Question: I'm using FullCalendar and have a persistent bug with the fc-more links showing duplicates of the events being listed in the calendar.
The underlying mysql call does not produce duplicates. I think something in the calendar is creating duplicates, when events stretch across multiple days. Unsure. Interestingly, the number being displayed for fc-more is accurate, but once clicked, the popup produces duplicates.
<URL>
I've attached a couple images to show what is happening. I am wondering if anyone has run into similar issues.

Here is the code that generates the feed data
'''
while($row = mysqli_fetch_array($data)) {
$uniqueid = base64_encode($row['id']);
$a_json_row["id"] = $row['JobID'];
$projectid = base64_encode($row['JobID']);
$company = new Company();
$company->load($mysqli,$row['CompanyID']);
$a_json_row["start"] = htmlentities(stripslashes($row['ShowOpen']));
$a_json_row["end"] = htmlentities(stripslashes($row['ShowClose']));
$show = htmlentities(stripslashes($row['Show']));
$project = htmlentities(stripslashes($row['JobID']));
$mycompany = htmlentities(stripslashes($company->CompanyName));
$BoothSize = htmlentities(stripslashes($row['BoothSize']));
if($userid == ''){
$user = new User();
$user->load($mysqli, $row['AccountManager']);
$initials = getInitials($user->name);
$initials = "($initials)";
}else{
$initials = '';
}
$a_json_row["title"] = "$initials $BoothSize $project"; // $mycompany
if($row['Status'] == 7){
$a_json_row["color"] = htmlentities("#F1C40F"); // yellow
$a_json_row["textColor"] = htmlentities('black');
}elseif(($row['Status'] == 6)||($row['Status'] == 2)){
$a_json_row["color"] = htmlentities("#1a6fad");
$a_json_row["textColor"] = htmlentities('white');
}elseif(($row['Status'] == 8)||($row['Status'] == 9)){
$a_json_row["color"] = htmlentities("#93AFBF"); // bluish
$a_json_row["textColor"] = htmlentities('white');
}elseif($row['Status'] == 4){
$a_json_row["color"] = htmlentities("#28B463"); // green
$a_json_row["textColor"] = htmlentities('white');
}elseif($row['Status'] == 1){
$a_json_row["color"] = htmlentities("#beb098"); // tan
$a_json_row["textColor"] = htmlentities('white');
}elseif($row['Status'] == 13){
$a_json_row["color"] = htmlentities("#922B21"); // red
$a_json_row["textColor"] = htmlentities('white');
}else{ // "Opportunity" = 1
$a_json_row["color"] = htmlentities("#717D7E"); // gray
$a_json_row["textColor"] = htmlentities('white');
}
$a_json_row["url"] = "project.php?j=$projectid";
array_push($a_json, $a_json_row);
}
'''
And here is the jQuery
'''
$(document).ready(function() {
$('#calendar').fullCalendar({
header: {
left: 'prev,next today',
center: 'title',
right: 'month,basicWeek,basicDay'
},
defaultDate: (new Date()).toISOString().substring(0, 10),
navLinks: true, // can click day/week names to navigate views
editable: true,
eventLimit: true, // allow "more" link when too many events
events: 'include/feed.php',
eventClick: function(event) {
if (event.url) {
window.open(event.url);
return false;
}
}
});
$('#calendar').fullCalendar({
events: function(callback) {
$.ajax({
url: 'include/feed.php',
success: function(doc) {
var events = [];
$(doc).find('event').each(function(){
events.push({
id: $(this).attr('id'),
title: $(this).attr('title'),
start: $(this).attr('start'), // will be parsed
url: $(this).attr('url'),
color: $(this).attr('color'),
textColor: $(this).attr('textColor')
});
});
callback(events);
}
});
}
});
});
'''
Here is some sample data
'''
[{"id":"100041","start":"2019-07-30","end":"2019-07-31","title":"(JG) permanent install-office 100041","color":"#F1C40F","textColor":"black","url":"link.php?j=MTAwMDQx"},{"id":"100063","start":"2019-01-13","end":"2019-01-15","title":"(TJ) 20x20 100063","color":"#717D7E","textColor":"white","url":"link.php?j=MTAwMDYz"},{"id":"100070","start":"2019-02-12","end":"2019-02-14","title":"(KS) 50x80 100070","color":"#717D7E","textColor":"white","url":"link.php?j=MTAwMDcw"},{"id":"100129","start":"2019-05-20","end":"2019-05-22","title":"(AB) 20 x 30 100129","color":"#93AFBF","textColor":"white","url":"link.php?j=MTAwMTI5"},{"id":"100131","start":"2019-06-19","end":"2019-06-21","title":"(ME) 10x10 100131","color":"#717D7E","textColor":"white","url":"link.php?j=MTAwMTMx"},{"id":"100132","start":"2019-06-19","end":"2019-06-21","title":"(ME) 10x10 100132","color":"#717D7E","textColor":"white","url":"link.php?j=MTAwMTMy"},{"id":"100138","start":"2019-06-24","end":"2019-06-26","title":"(ML) 20x20 (2 of 2) 100138","color":"#F1C40F","textColor":"black","url":"link.php?j=MTAwMTM4"},{"id":"100139","start":"2019-08-25","end":"2019-08-27","title":"(ML) 10x20 (2 of 3) 100139","color":"#28B463","textColor":"white","url":"link.php?j=MTAwMTM5"},{"id":"100163","start":"2018-11-03","end":"2018-11-07","title":"(JG) 20x30 pull & prep 100163","color":"#717D7E","textColor":"white","url":"link.php?j=MTAwMTYz"}]
'''
The feed data does not include any repetitions. And the numeric "more + " link does not count entries more than once. However the popup includes duplicates.
Here are a couple more screenshots to highlight one day in particular, June 6, 2019. There are 6 events on this date, one of which 100996 is repeated 6 times in the popup while the others are not. The feed data does not include 6 entries for 100996, only one.
<URL>
There is something in the popup code that is duplicating events, possibly related to when the events span days or weeks.
<URL>
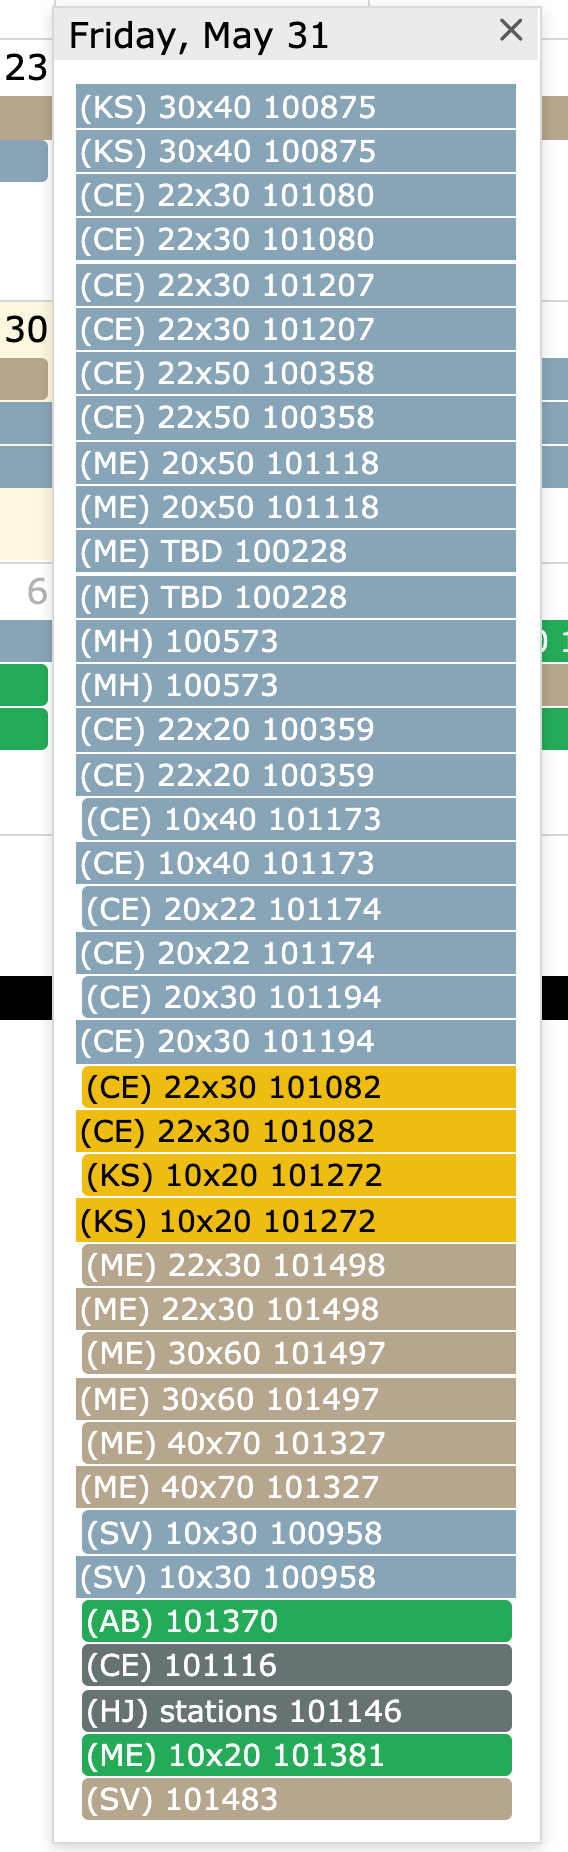
Answer: To fix this I altered fullcalendar.js function that produces the date popup by removing the duplicate events from the popup before they are displayed, code block is about line 8390. hope this helps someone else save some time. Saw similar bug reports of this on fullcalendar github page.
original
'''
resliceDaySegs: function(segs, dayDate) {
var dayStart = dayDate.clone();
var dayEnd = dayStart.clone().add(1, 'days');
var dayRange = new UnzonedRange(dayStart, dayEnd);
var newSegs = [];
var i;
for (i = 0; i < segs.length; i++) {
newSegs.push.apply(newSegs, this.eventFootprintToSegs(segs[i].footprint, dayRange));
}
this.sortEventSegs(newSegs);
return newSegs;
},
'''
to this
'''
resliceDaySegs: function(segs, dayDate) {
var dayStart = dayDate.clone();
var dayEnd = dayStart.clone().add(1, 'days');
var dayRange = new UnzonedRange(dayStart, dayEnd);
var newSegs = [];
var i;
for (i = 0; i < segs.length; i++) {
newSegs.push.apply(newSegs, // append
this.eventFootprintToSegs(segs[i].footprint, dayRange)
);
}
var unique = [];
var newSegsX = [];
$.each(newSegs, function(i,el){
if($.inArray(el.footprint.eventDef.id, unique) === -1){
unique.push(el.footprint.eventDef.id);
newSegsX.push(el);
}
});
this.sortEventSegs(newSegsX);
return newSegsX;
},
'''